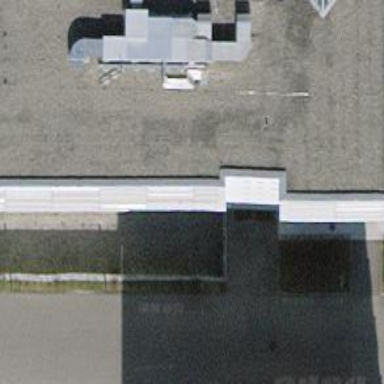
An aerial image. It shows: Office building situated in science park.